Question: I am learning data mining about market basket analysis and would like to transform the rawdata to a summarize table for further calculation of support and confidence.
Below is an example that about 4 transactions that indicate the customer has purchased corresponding item.
Example is like following:

Afterwards would like to have all possible item sets. For above example, total possibility is 2 item sets.
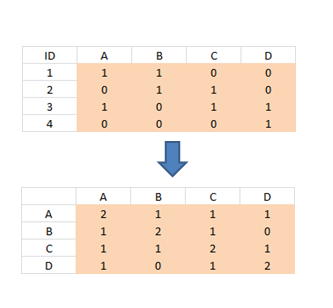
Answer: It sounds like you're looking for the 'crossprod' function:
'''
M <- data.frame(ID = 1:4, A = c(1, 0, 1, 0),
B = c(1, 1, 0, 0), C = c(0, 1, 1, 0),
D = c(0, 0, 1, 1))
crossprod(as.matrix(M[-1]))
# A B C D
# A 2 1 1 1
# B 1 2 1 0
# C 1 1 2 1
# D 1 0 1 2
'''